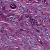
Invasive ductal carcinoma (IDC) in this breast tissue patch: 1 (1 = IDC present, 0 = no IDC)